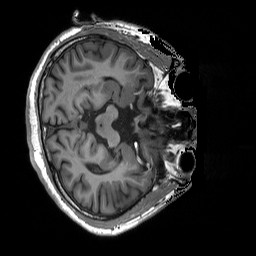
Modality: T1w
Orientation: axial
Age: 62
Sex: male
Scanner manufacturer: siemens
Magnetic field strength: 3 T
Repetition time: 2.5 s
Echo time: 0.00248 s